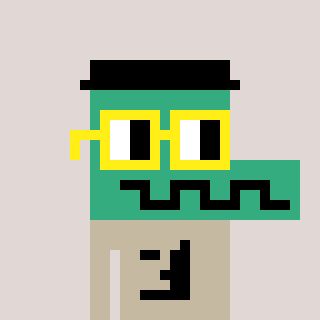
a pixel art character with square yellow glasses, a crocodile-shaped head and a bege-colored body on a warm background